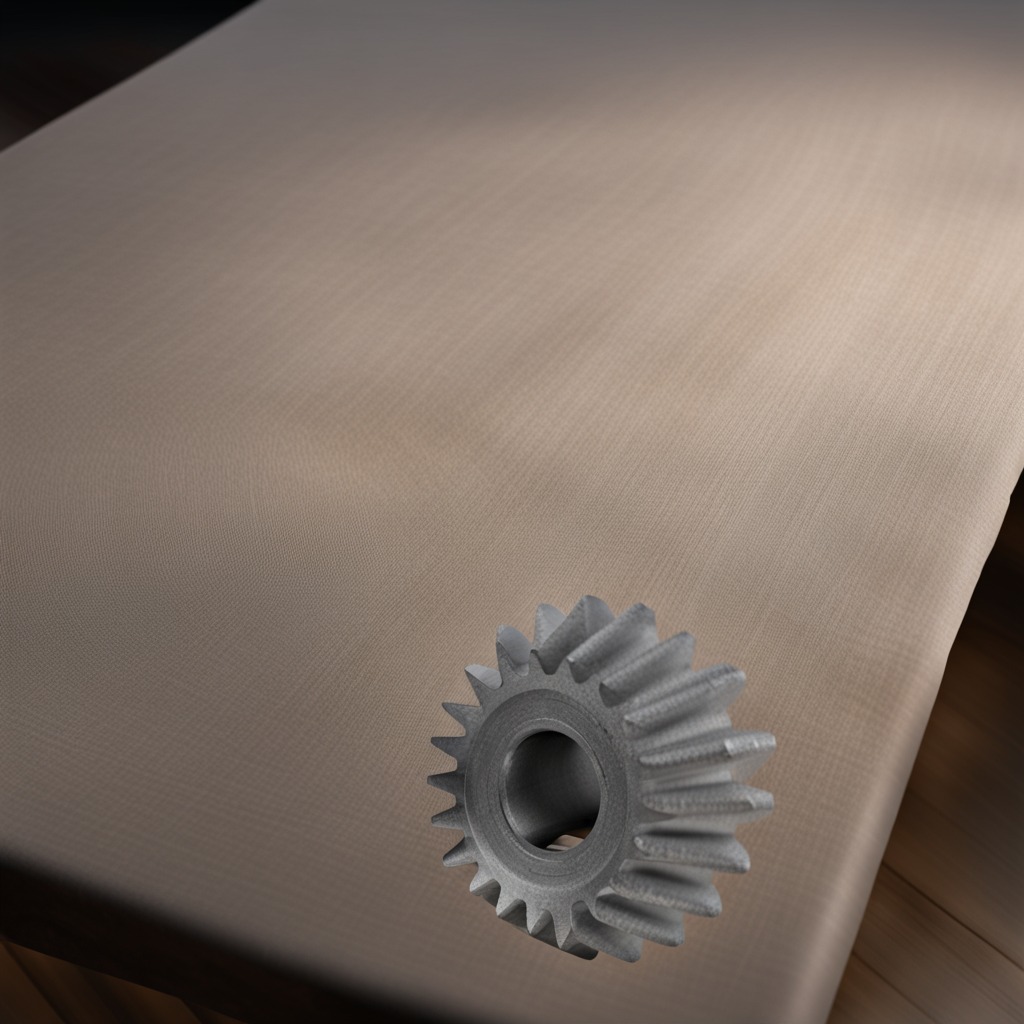
A steel gear with teeth lies on a wooden table.